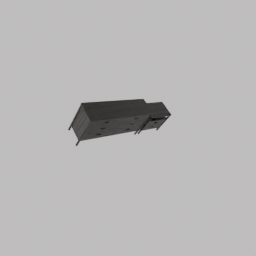
Label: furniture